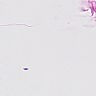
Metastatic tissue present: no